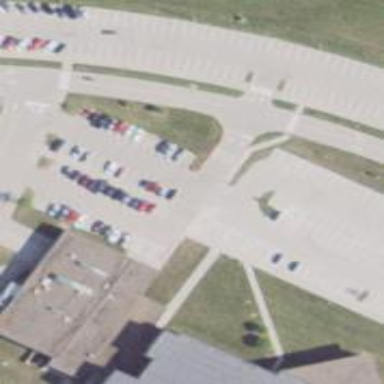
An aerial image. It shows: Parking space is available.